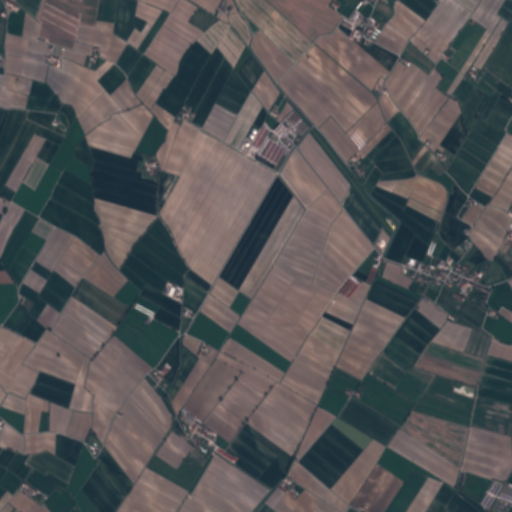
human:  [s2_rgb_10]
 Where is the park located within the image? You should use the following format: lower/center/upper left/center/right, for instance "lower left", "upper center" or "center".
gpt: The park is located in the center right of the image.
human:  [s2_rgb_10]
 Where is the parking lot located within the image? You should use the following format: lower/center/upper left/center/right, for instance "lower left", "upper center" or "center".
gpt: There is no parking lot in the image.